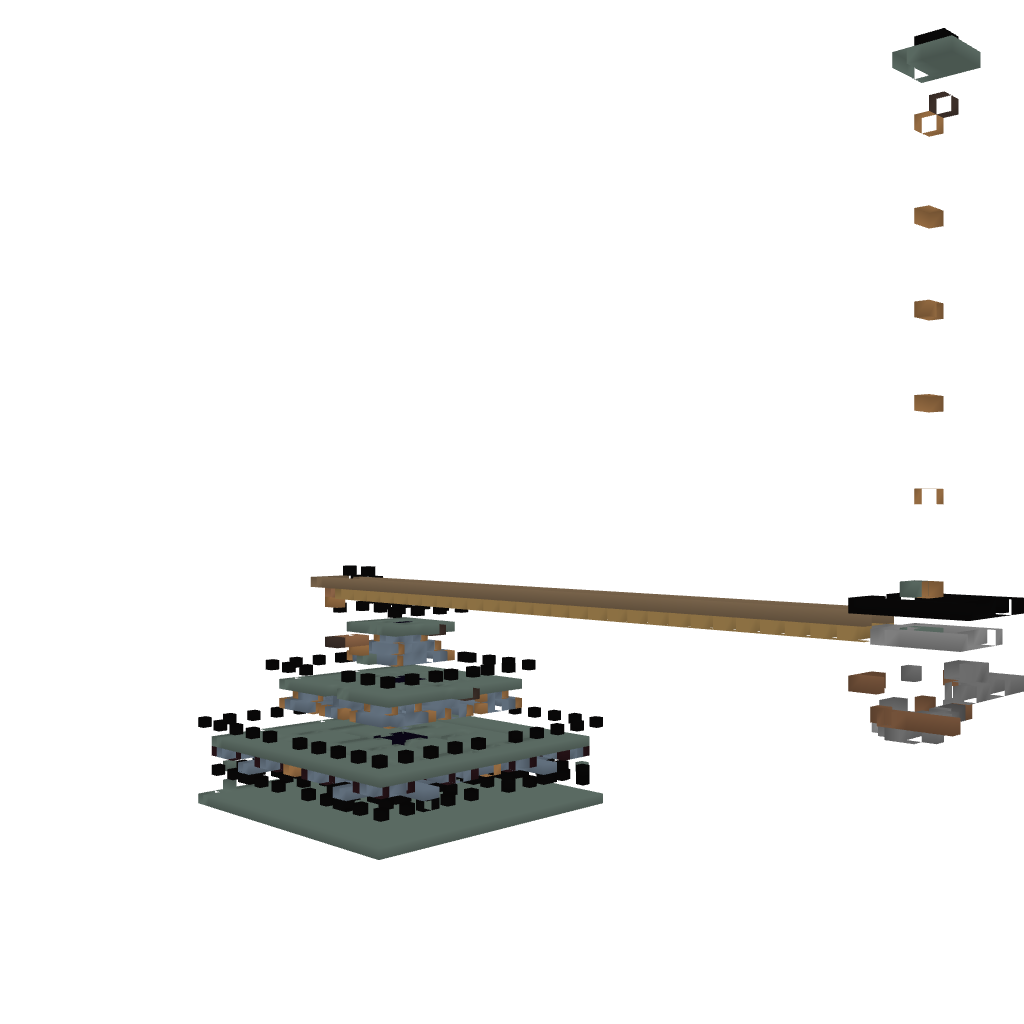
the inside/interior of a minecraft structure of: Castle 1